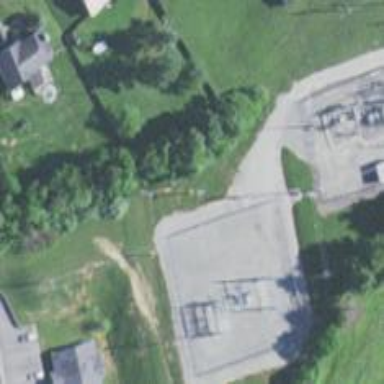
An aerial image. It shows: Power substation.